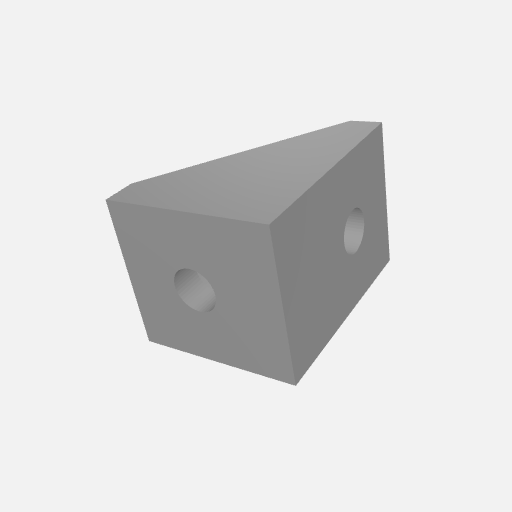
Part: GussetedAngleMount1-2